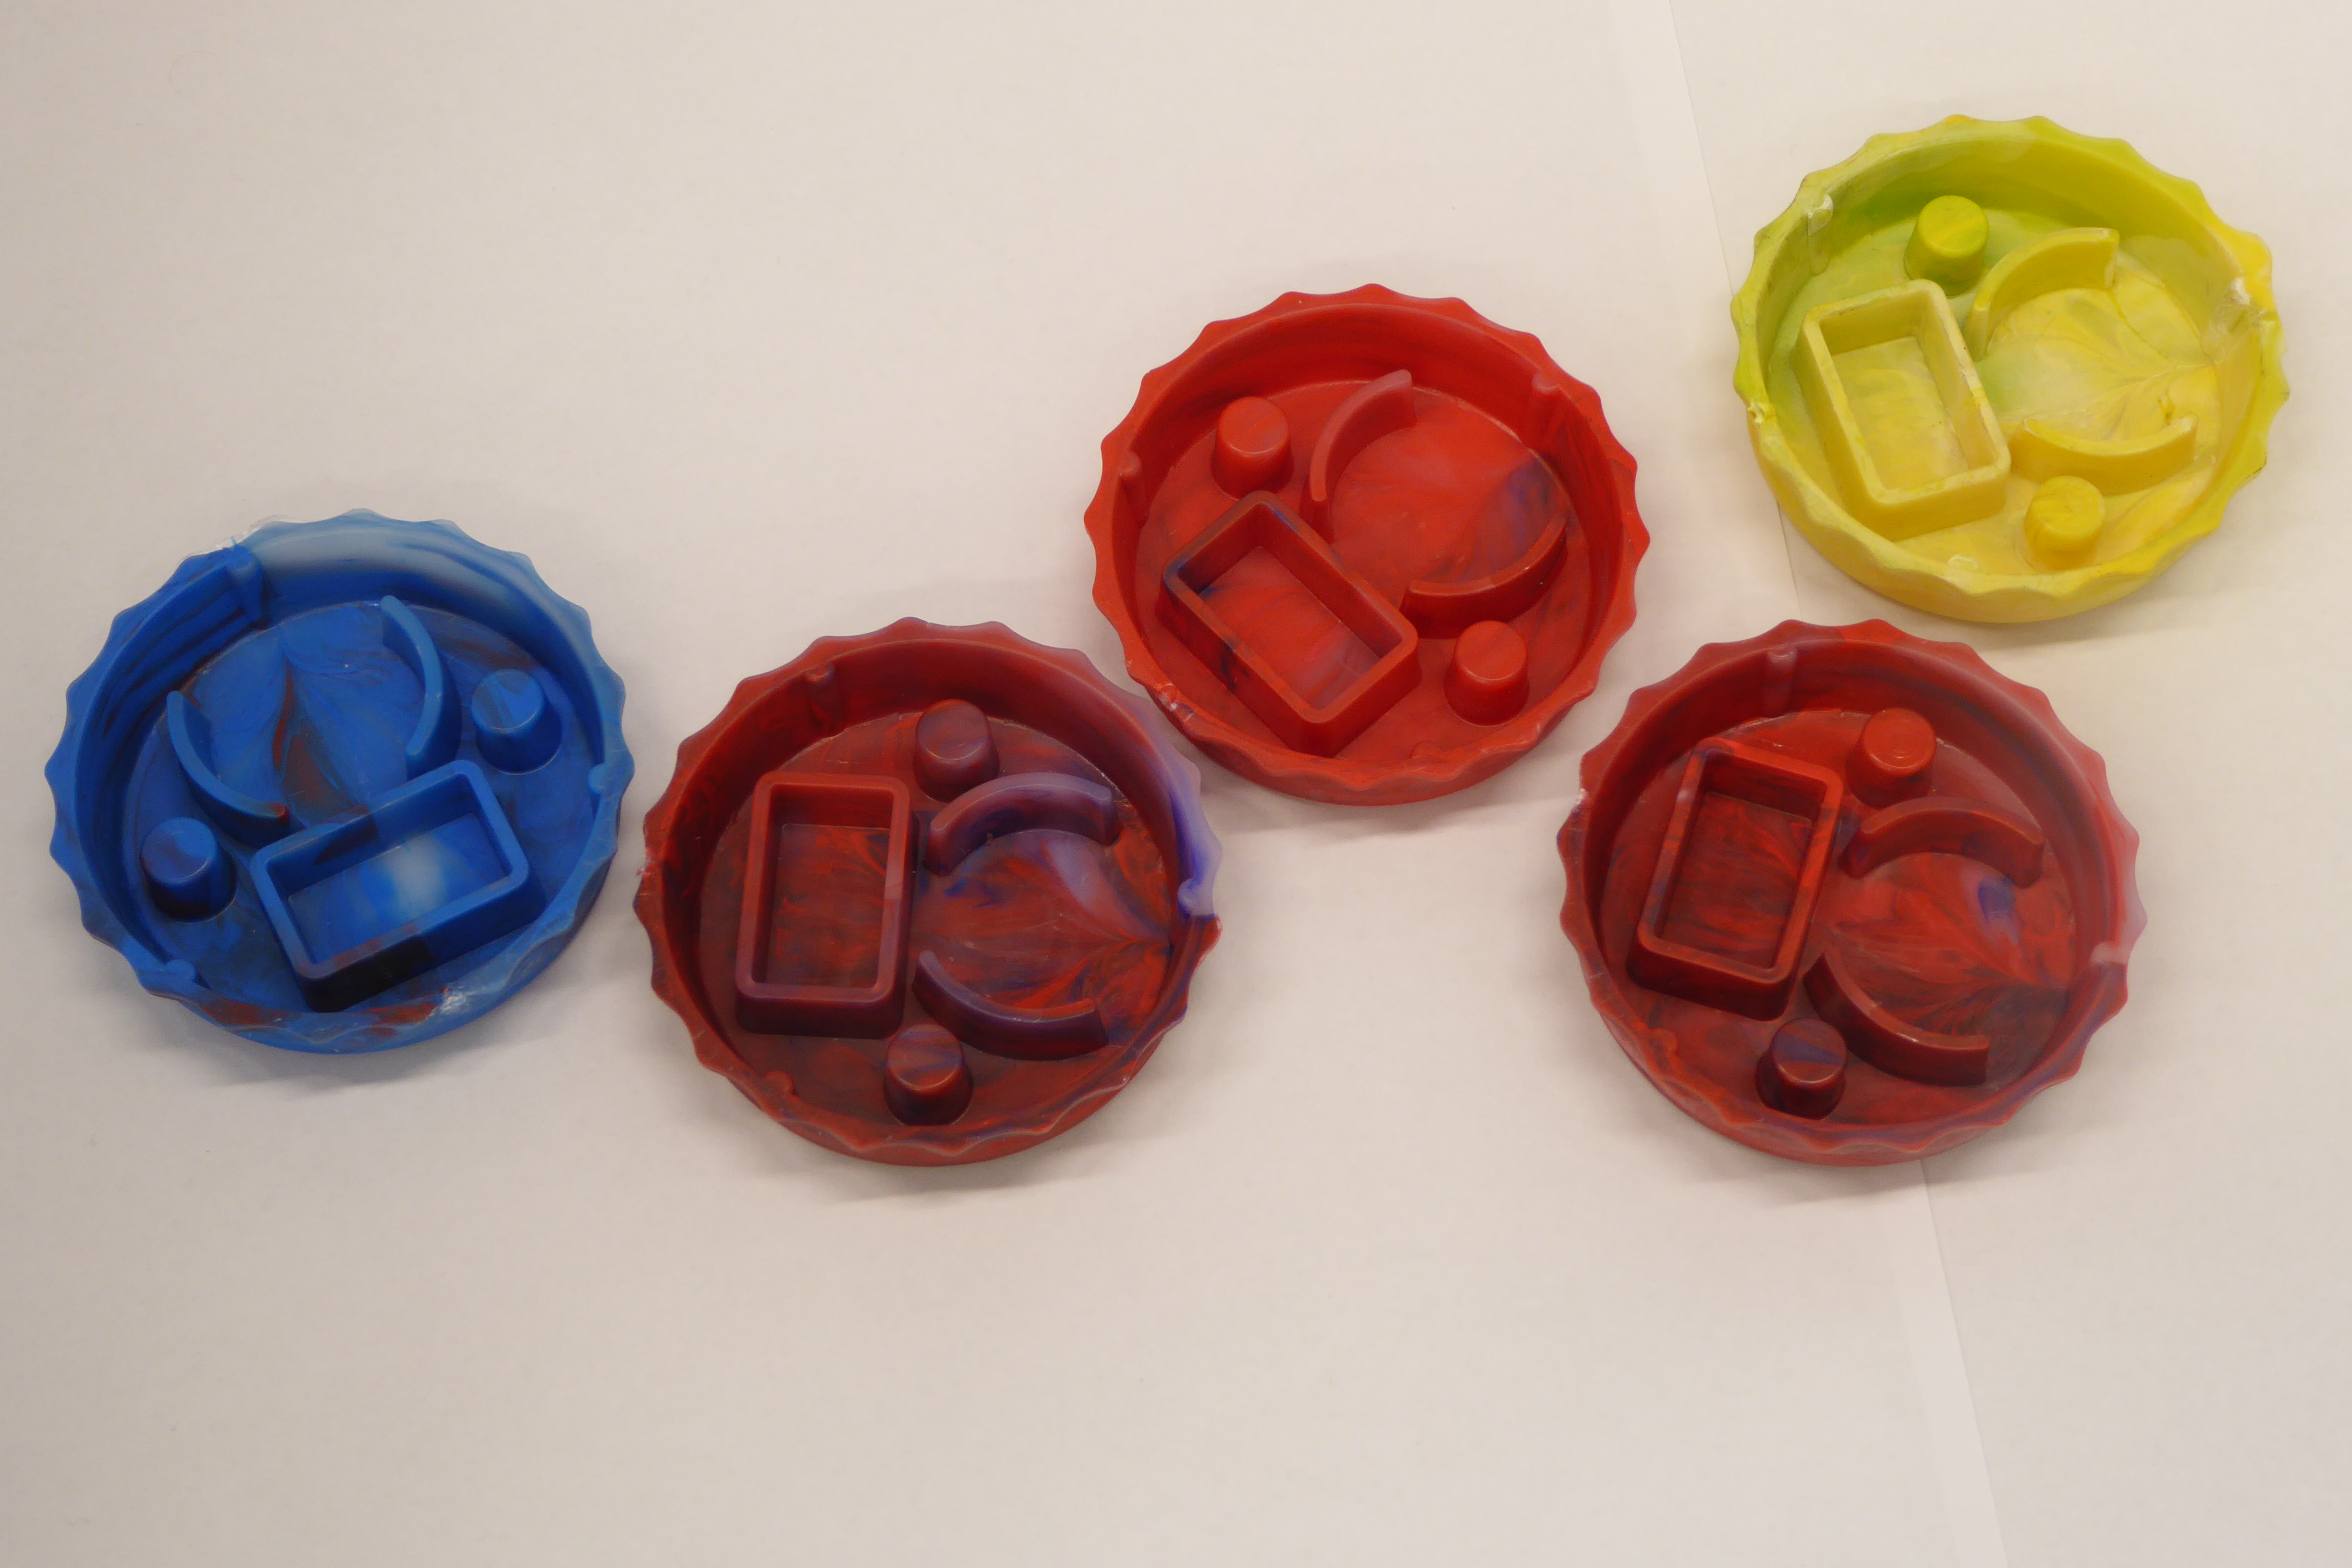
Label: Bottle Opener - Cover